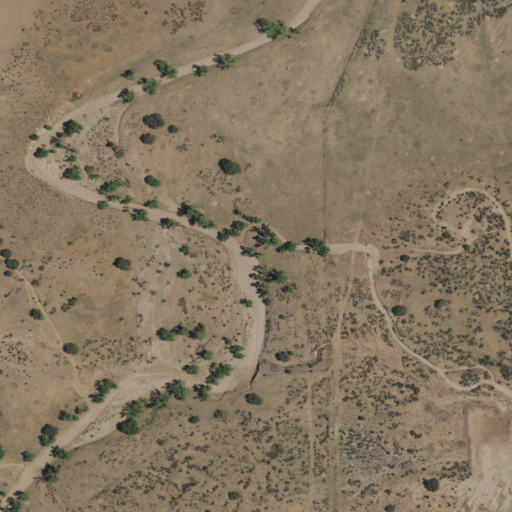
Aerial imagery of valley in New Mexico named Whitewater Canyon containing shrub, grassland, and evergreen forest